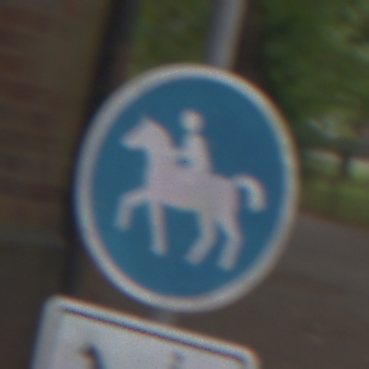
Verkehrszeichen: Reitweg
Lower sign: MehrspurigeFahrzeugeFrei9
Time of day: MorningAfternoon
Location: Outdoor (Urban)
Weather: Overcast
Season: NotSpecified
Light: Natural